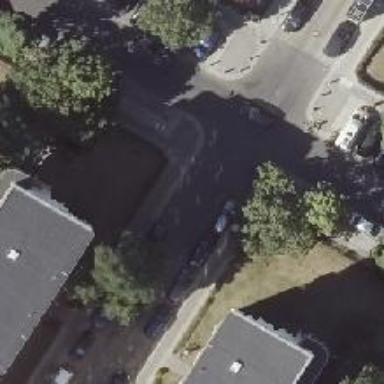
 and parallel parking lanes on the street."